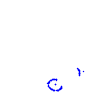
Particle: kaon